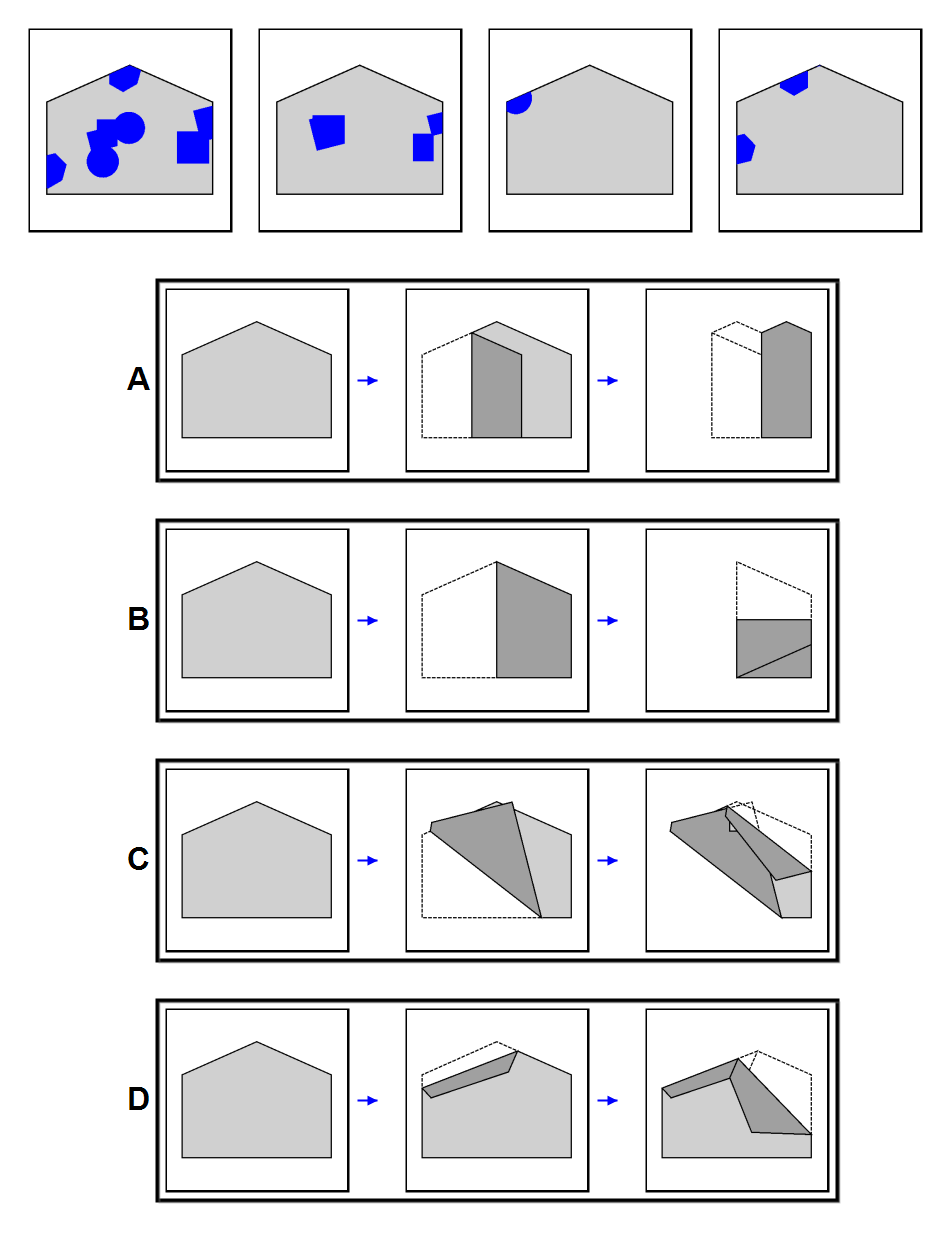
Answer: C